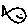
Label: fish